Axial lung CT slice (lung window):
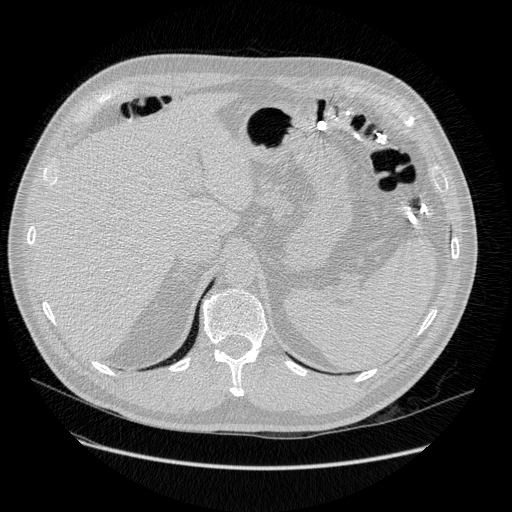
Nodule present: no